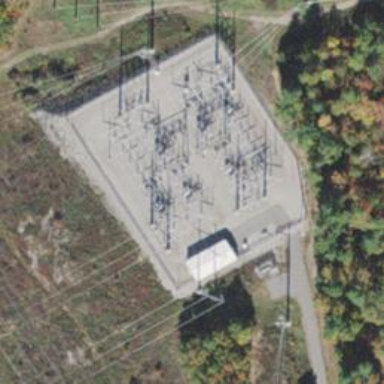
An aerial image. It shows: Switch for power supply.